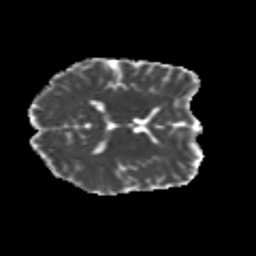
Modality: MD
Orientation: axial
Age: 28
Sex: female
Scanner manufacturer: siemens
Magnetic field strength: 3 T
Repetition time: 3.5 s
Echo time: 0.104 s